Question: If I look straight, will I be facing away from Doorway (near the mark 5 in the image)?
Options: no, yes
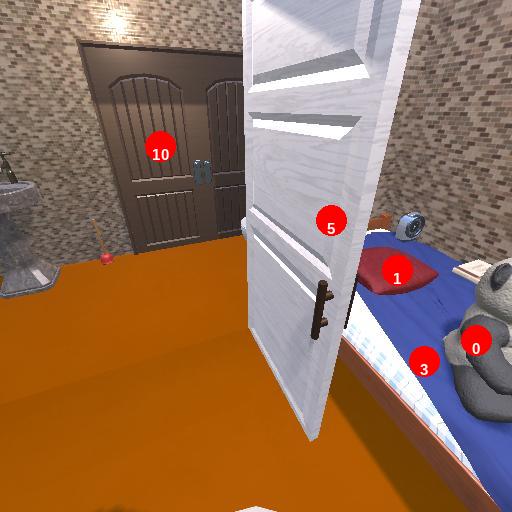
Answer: no